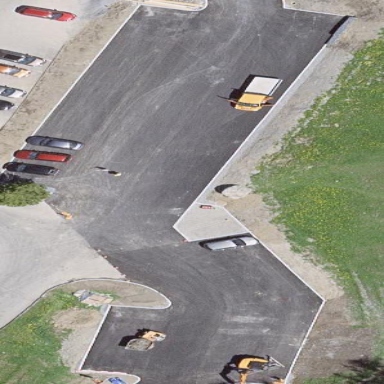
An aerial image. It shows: Parking area with surface.